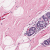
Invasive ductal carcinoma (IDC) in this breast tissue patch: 0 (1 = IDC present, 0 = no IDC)